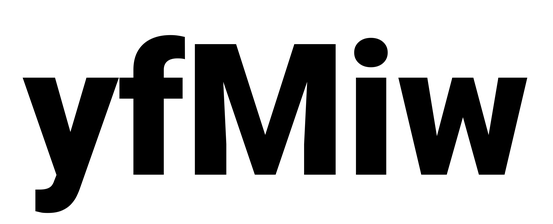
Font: Roboto_Black